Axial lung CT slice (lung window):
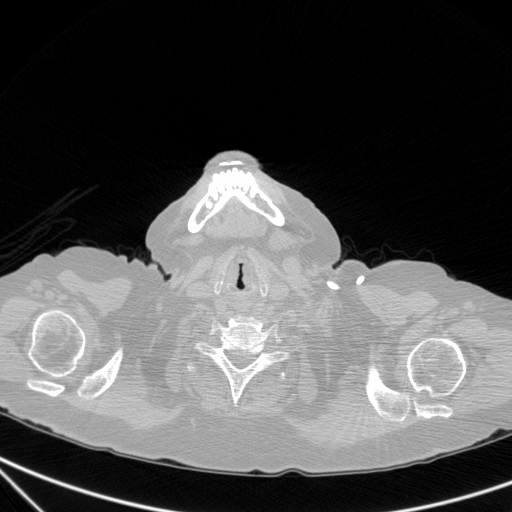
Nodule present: no